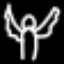
Label: angel